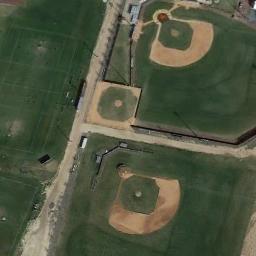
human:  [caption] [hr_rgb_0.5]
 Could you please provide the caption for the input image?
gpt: There is a lot of vegetation near the baseball field .

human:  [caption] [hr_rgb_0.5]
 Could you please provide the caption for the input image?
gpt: There are three baseball diamonds in the grass next to the roads .

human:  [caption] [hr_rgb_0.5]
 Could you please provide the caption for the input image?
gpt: Two baseball diamonds are in the middle of grass .

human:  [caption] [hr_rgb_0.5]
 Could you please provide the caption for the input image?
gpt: Three baseball diamonds of different sizes on the lawn and some buildings beside .

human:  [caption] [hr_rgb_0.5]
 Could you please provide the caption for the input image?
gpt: A road is next to the three baseball diamonds .